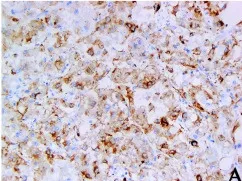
Immunohistochemical staining of primary tumors. HMB45,. Melan-. CK20 staining: diffuse and strong positive cytoplasm of tumor cells. Ki-67 staining: The Ki-67 index hit 10%. F original magnification is x200; E original magnification is x100).
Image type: pathology (immunostaining)